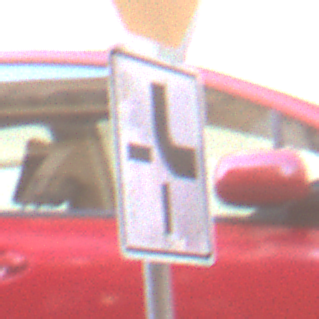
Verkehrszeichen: VerlaufVorfahrtsstrasse4
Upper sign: Stop
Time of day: MorningAfternoon
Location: Outdoor (Urban)
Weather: Clear
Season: NotSpecified
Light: Natural